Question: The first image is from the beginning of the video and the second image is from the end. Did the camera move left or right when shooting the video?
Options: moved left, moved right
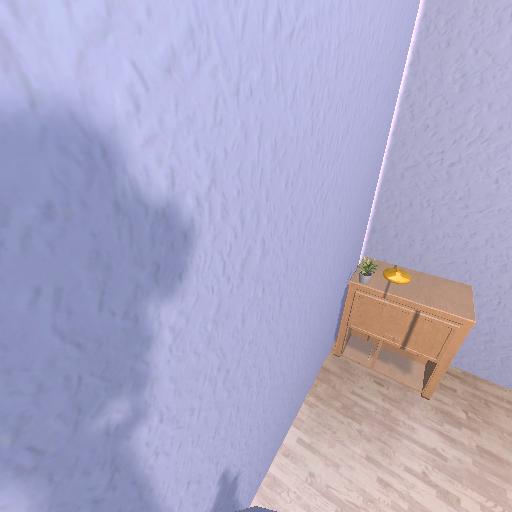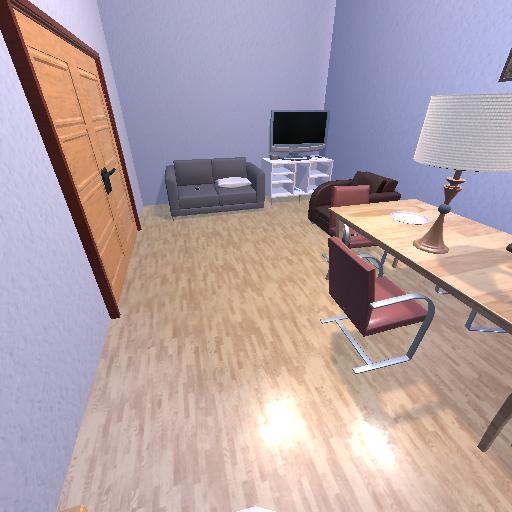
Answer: moved left